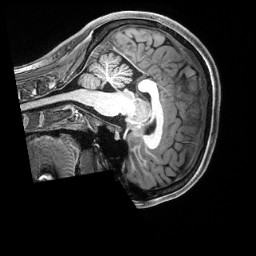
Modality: T1w
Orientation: sagittal
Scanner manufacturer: siemens
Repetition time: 2.5 s
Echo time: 0.00231 s